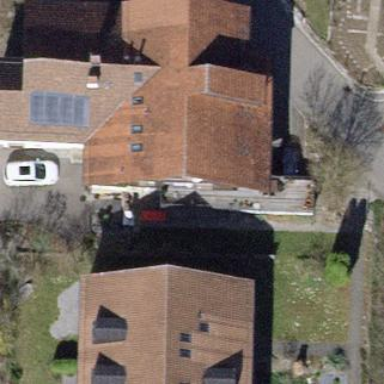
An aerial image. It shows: Building with tile roof.